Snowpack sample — Buffalo Mountain, Silverthorne, Colorado, USA (1/25/25, 10:11 AM MST)
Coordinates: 39.6222, -106.1139
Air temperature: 22 °F
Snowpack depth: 110 cm
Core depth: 30 cm
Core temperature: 42.8 °F
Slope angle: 12°, slope face: 102°
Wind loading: high
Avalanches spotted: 0
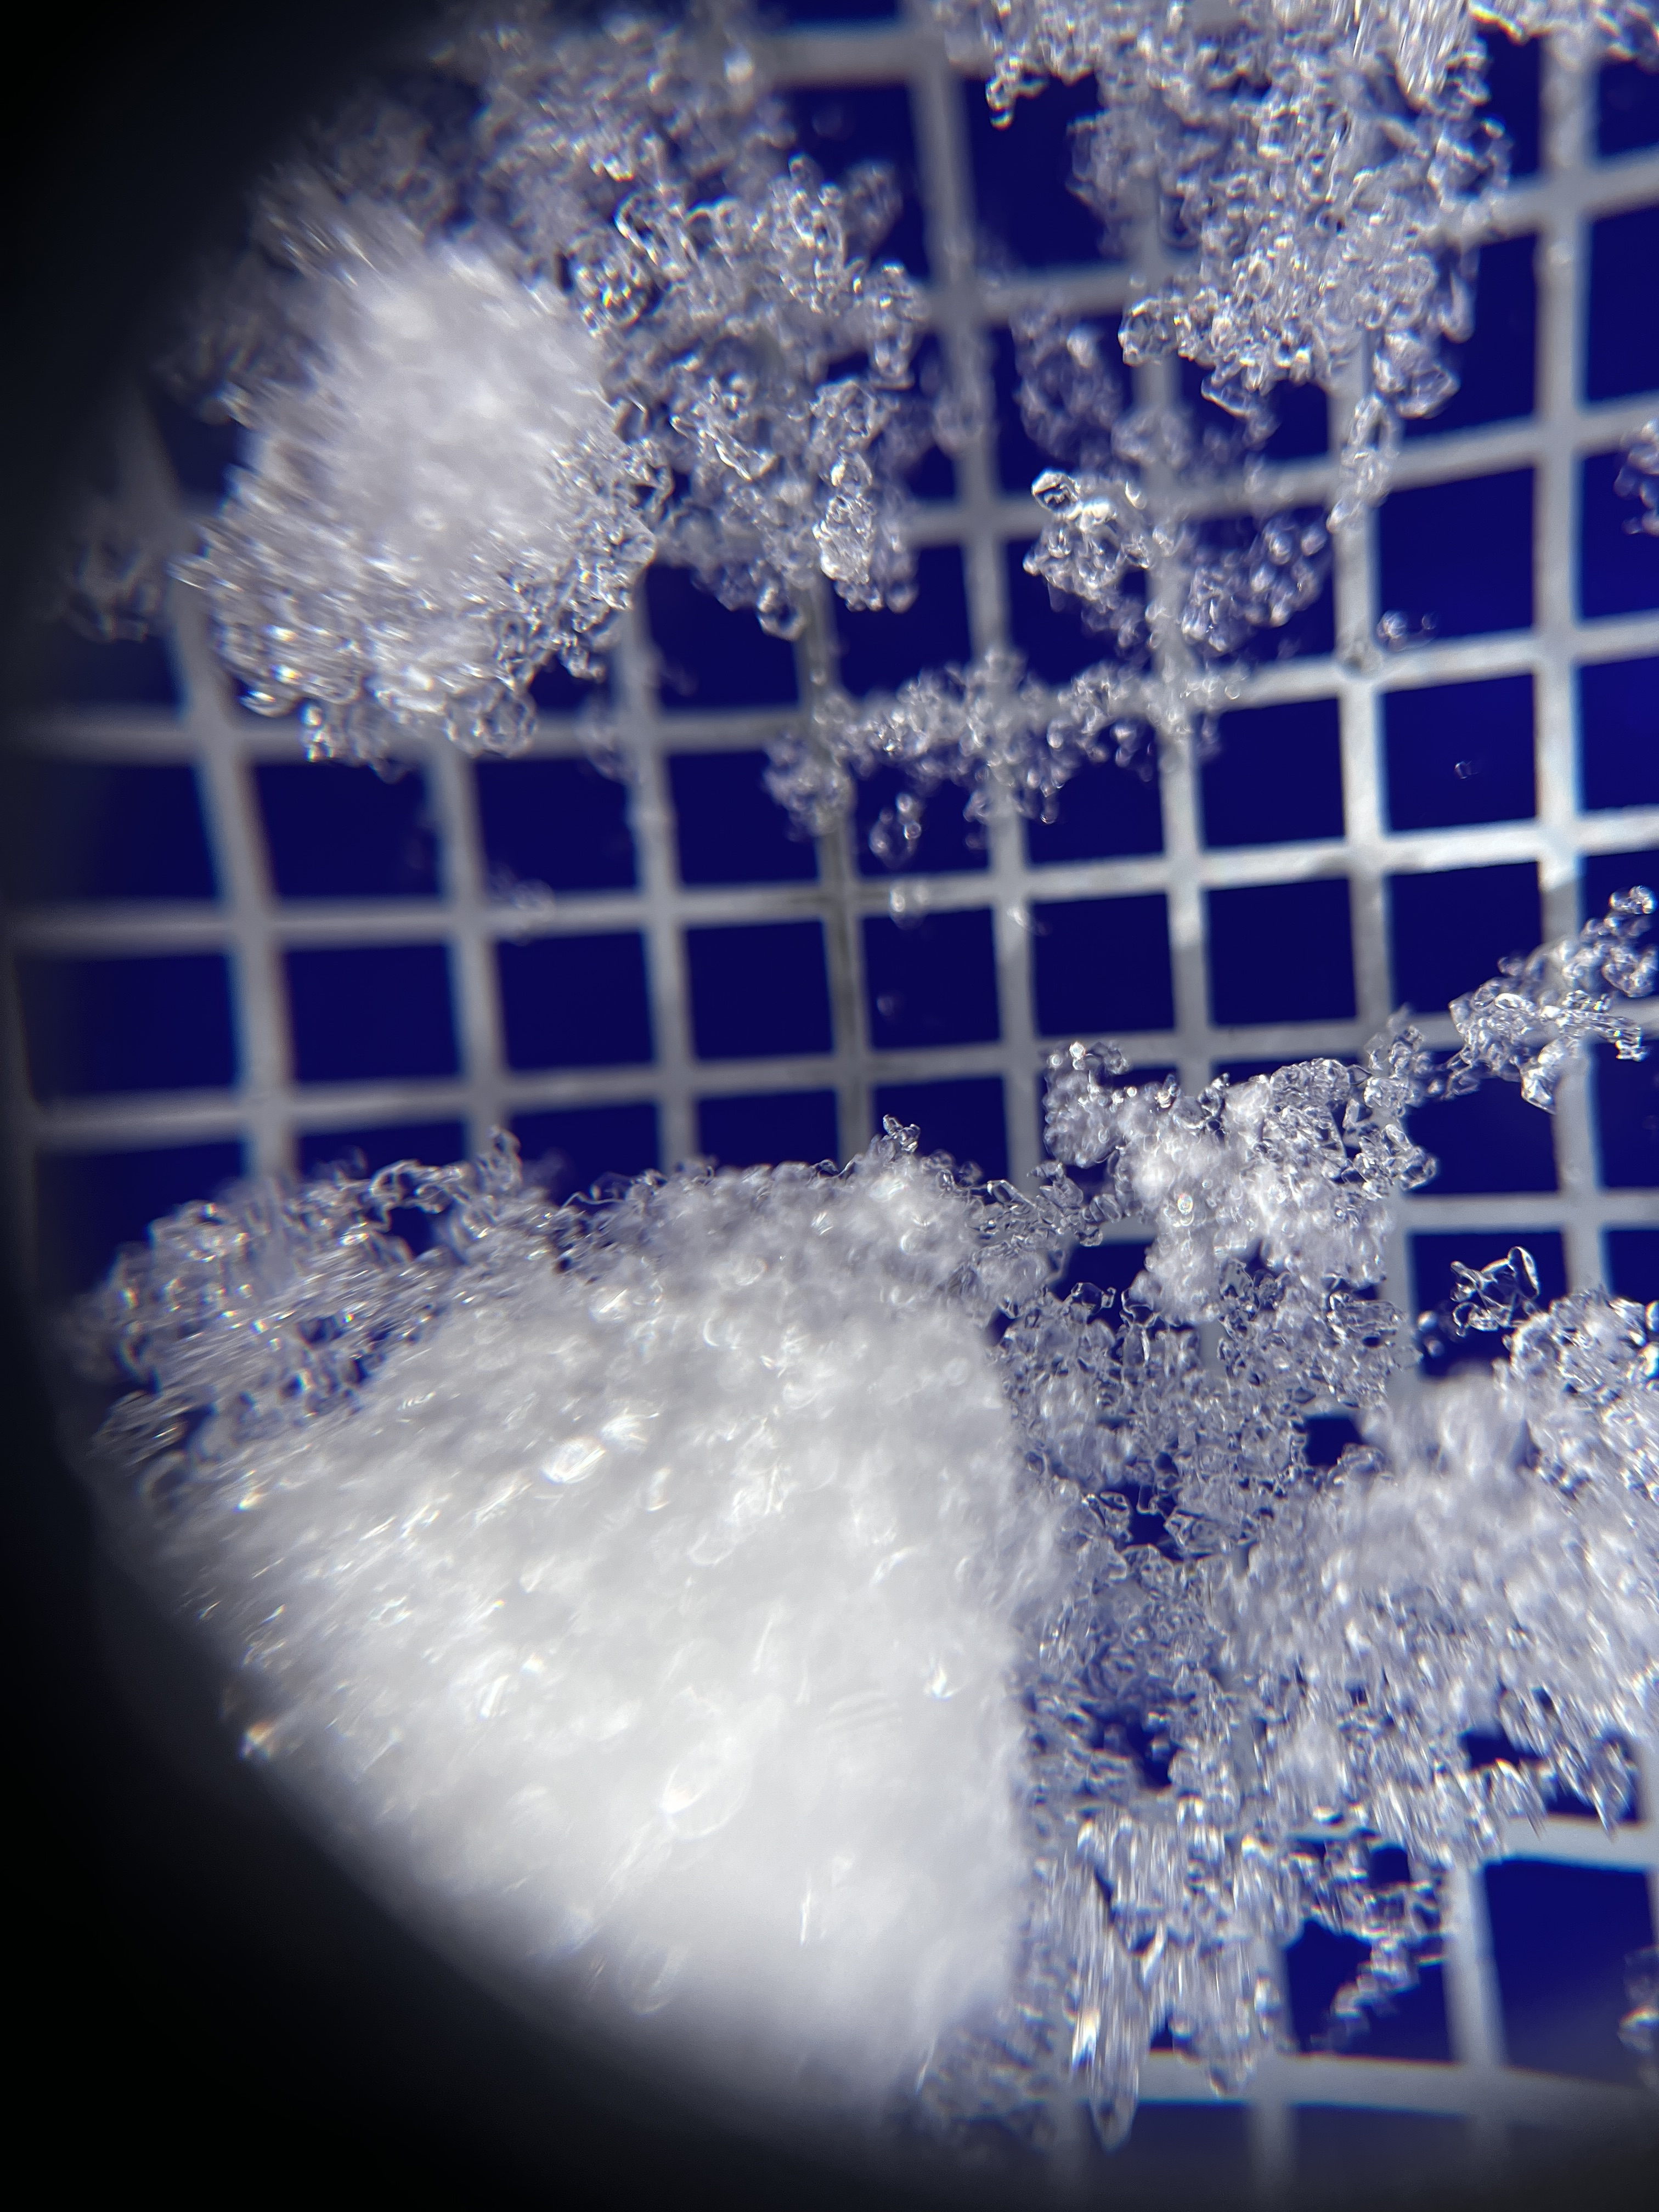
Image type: magnified_profile
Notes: No avalanches nearby, collected on the outskirts of a fire break 15 meters from the treeline, on way to Buffalo and Red Mountain